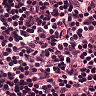
Metastatic tissue present: no